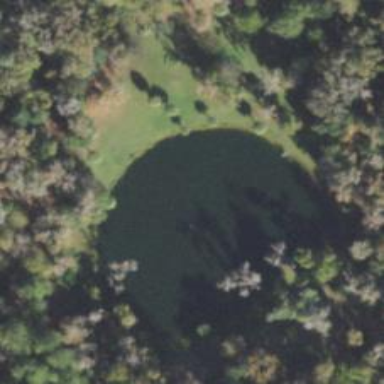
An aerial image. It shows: Serene lake surrounded by nature.